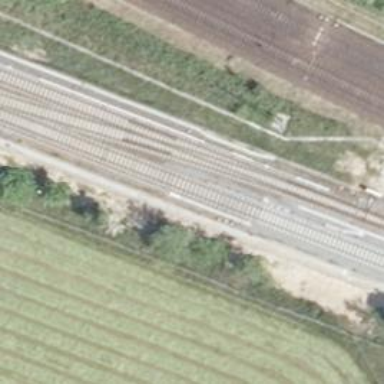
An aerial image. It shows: Railway signal.